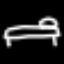
Label: bed